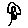
Label: flower